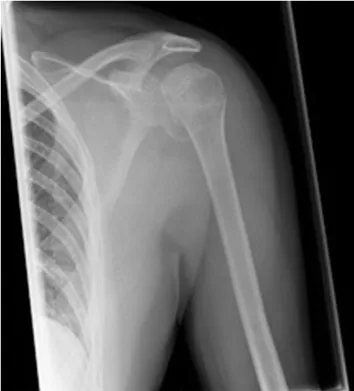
Pre-operative x-ray showing the posterior dislocation and the reverse Hill-Sachs lesion.
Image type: radiology (x_ray)